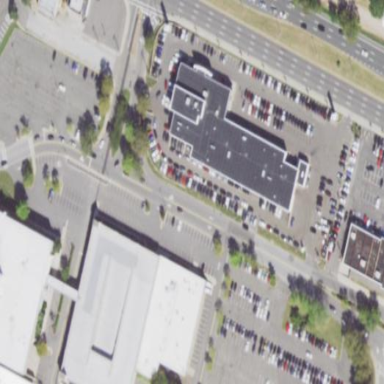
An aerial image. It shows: Building that houses car repair shop.